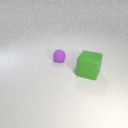
large green rubber cube in front of small purple rubber sphere